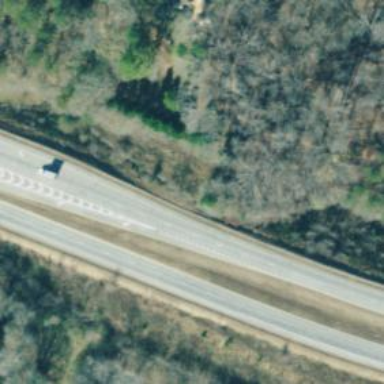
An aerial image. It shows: Asphalt road designated as trunk highway.